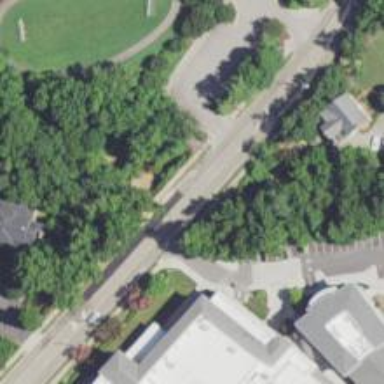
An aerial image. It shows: Footway.